Question: ## Background
I've made a tiny Android library for handling bitmaps using JNI (link <URL>
In the long past, I've made some code of Bilinear Interpolation as a possible algorithm for scaling of images. The algorithm is a bit complex and uses pixels around to form the target pixel.
## The problem
Even though there are no errors (no compilation errors and no runtime errors), the output image look like this (scaled the width by x2) :

## The code
Basically the original Java code used SWT and supported only RGB, but it's the same for the Alpha channel. It worked before just perfectly (though now that I look at it, it seems to create a lot of objects on the way) .
Here's the Java code:
'''
/** class for resizing imageData using the Bilinear Interpolation method */
public class BilinearInterpolation
{
/** the method for resizing the imageData using the Bilinear Interpolation algorithm */
public static void resize(final ImageData inputImageData,final ImageData newImageData,final int oldWidth,final int oldHeight,final int newWidth,final int newHeight)
{
// position of the top left pixel of the 4 pixels to use interpolation on
int xTopLeft,yTopLeft;
int x,y,lastTopLefty;
final float xRatio=(float)newWidth/(float)oldWidth,yratio=(float)newHeight/(float)oldHeight;
// Y color ratio to use on left and right pixels for interpolation
float ycRatio2=0,ycRatio1=0;
// pixel target in the src
float xt,yt;
// X color ratio to use on left and right pixels for interpolation
float xcRatio2=0,xcratio1=0;
// copy data from source image to RGB values:
RGB rgbTopLeft,rgbTopRight,rgbBottomLeft=null,rgbBottomRight=null,rgbTopMiddle=null,rgbBottomMiddle=null;
RGB[][] startingImageData;
startingImageData=new RGB[oldWidth][oldHeight];
for(x=0;x<oldWidth;++x)
for(y=0;y<oldHeight;++y)
{
rgbTopLeft=inputImageData.palette.getRGB(inputImageData.getPixel(x,y));
startingImageData[x][y]=new RGB(rgbTopLeft.red,rgbTopLeft.green,rgbTopLeft.blue);
}
// do the resizing:
for(x=0;x<newWidth;x++)
{
xTopLeft=(int)(xt=x/xRatio);
// when meeting the most right edge, move left a little
if(xTopLeft>=oldWidth-1)
xTopLeft--;
if(xt<=xTopLeft+1)
{
// we are between the left and right pixel
xcratio1=xt-xTopLeft;
// color ratio in favor of the right pixel color
xcRatio2=1-xcratio1;
}
for(y=0,lastTopLefty=Integer.MIN_VALUE;y<newHeight;y++)
{
yTopLeft=(int)(yt=y/yratio);
// when meeting the most bottom edge, move up a little
if(yTopLeft>=oldHeight-1)
yTopLeft--;
// we went down only one rectangle
if(lastTopLefty==yTopLeft-1)
{
rgbTopLeft=rgbBottomLeft;
rgbTopRight=rgbBottomRight;
rgbTopMiddle=rgbBottomMiddle;
rgbBottomLeft=startingImageData[xTopLeft][yTopLeft+1];
rgbBottomRight=startingImageData[xTopLeft+1][yTopLeft+1];
rgbBottomMiddle=new RGB((int)(rgbBottomLeft.red*xcRatio2+rgbBottomRight.red*xcratio1),(int)(rgbBottomLeft.green*xcRatio2+rgbBottomRight.green*xcratio1),(int)(rgbBottomLeft.blue*xcRatio2+rgbBottomRight.blue*xcratio1));
}
else if(lastTopLefty!=yTopLeft)
{
// we went to a totally different rectangle (happens in every loop start,and might happen more when making the picture smaller)
rgbTopLeft=startingImageData[xTopLeft][yTopLeft];
rgbTopRight=startingImageData[xTopLeft+1][yTopLeft];
rgbTopMiddle=new RGB((int)(rgbTopLeft.red*xcRatio2+rgbTopRight.red*xcratio1),(int)(rgbTopLeft.green*xcRatio2+rgbTopRight.green*xcratio1),(int)(rgbTopLeft.blue*xcRatio2+rgbTopRight.blue*xcratio1));
rgbBottomLeft=startingImageData[xTopLeft][yTopLeft+1];
rgbBottomRight=startingImageData[xTopLeft+1][yTopLeft+1];
rgbBottomMiddle=new RGB((int)(rgbBottomLeft.red*xcRatio2+rgbBottomRight.red*xcratio1),(int)(rgbBottomLeft.green*xcRatio2+rgbBottomRight.green*xcratio1),(int)(rgbBottomLeft.blue*xcRatio2+rgbBottomRight.blue*xcratio1));
}
lastTopLefty=yTopLeft;
if(yt<=yTopLeft+1)
{
// color ratio in favor of the bottom pixel color
ycRatio1=yt-yTopLeft;
ycRatio2=1-ycRatio1;
}
// prepared all pixels to look at, so finally set the new pixel data
newImageData.setPixel(x,y,inputImageData.palette.getPixel(new RGB((int)(rgbTopMiddle.red*ycRatio2+rgbBottomMiddle.red*ycRatio1),(int)(rgbTopMiddle.green*ycRatio2+rgbBottomMiddle.green*ycRatio1),(int)(rgbTopMiddle.blue*ycRatio2+rgbBottomMiddle.blue*ycRatio1))));
}
}
}
}
'''
And here's the C/C++ code I've tried to make from it:
'''
typedef struct
{
uint8_t alpha, red, green, blue;
} ARGB;
int32_t convertArgbToInt(ARGB argb)
{
return (argb.alpha) | (argb.red << 16) | (argb.green << 8)
| (argb.blue << 24);
}
void convertIntToArgb(uint32_t pixel, ARGB* argb)
{
argb->red = ((pixel >> 24) & 0xff);
argb->green = ((pixel >> 16) & 0xff);
argb->blue = ((pixel >> 8) & 0xff);
argb->alpha = (pixel & 0xff);
}
...
/**scales the image using a high-quality algorithm called "Bilinear Interpolation" */ //
JNIEXPORT void JNICALL Java_com_jni_bitmap_1operations_JniBitmapHolder_jniScaleBIBitmap(
JNIEnv * env, jobject obj, jobject handle, uint32_t newWidth,
uint32_t newHeight)
{
JniBitmap* jniBitmap = (JniBitmap*) env->GetDirectBufferAddress(handle);
if (jniBitmap->_storedBitmapPixels == NULL)
return;
uint32_t oldWidth = jniBitmap->_bitmapInfo.width;
uint32_t oldHeight = jniBitmap->_bitmapInfo.height;
uint32_t* previousData = jniBitmap->_storedBitmapPixels;
uint32_t* newBitmapPixels = new uint32_t[newWidth * newHeight];
// position of the top left pixel of the 4 pixels to use interpolation on
int xTopLeft, yTopLeft;
int x, y, lastTopLefty;
float xRatio = (float) newWidth / (float) oldWidth, yratio =
(float) newHeight / (float) oldHeight;
// Y color ratio to use on left and right pixels for interpolation
float ycRatio2 = 0, ycRatio1 = 0;
// pixel target in the src
float xt, yt;
// X color ratio to use on left and right pixels for interpolation
float xcRatio2 = 0, xcratio1 = 0;
ARGB rgbTopLeft, rgbTopRight, rgbBottomLeft, rgbBottomRight, rgbTopMiddle,
rgbBottomMiddle, result;
for (x = 0; x < newWidth; ++x)
{
xTopLeft = (int) (xt = x / xRatio);
// when meeting the most right edge, move left a little
if (xTopLeft >= oldWidth - 1)
xTopLeft--;
if (xt <= xTopLeft + 1)
{
// we are between the left and right pixel
xcratio1 = xt - xTopLeft;
// color ratio in favor of the right pixel color
xcRatio2 = 1 - xcratio1;
}
for (y = 0, lastTopLefty = -30000; y < newHeight; ++y)
{
yTopLeft = (int) (yt = y / yratio);
// when meeting the most bottom edge, move up a little
if (yTopLeft >= oldHeight - 1)
--yTopLeft;
if (lastTopLefty == yTopLeft - 1)
{
// we went down only one rectangle
rgbTopLeft = rgbBottomLeft;
rgbTopRight = rgbBottomRight;
rgbTopMiddle = rgbBottomMiddle;
//rgbBottomLeft=startingImageData[xTopLeft][yTopLeft+1];
convertIntToArgb(
previousData[((yTopLeft + 1) * oldWidth) + xTopLeft],
&rgbBottomLeft);
//rgbBottomRight=startingImageData[xTopLeft+1][yTopLeft+1];
convertIntToArgb(
previousData[((yTopLeft + 1) * oldWidth)
+ (xTopLeft + 1)], &rgbBottomRight);
rgbBottomMiddle.alpha = rgbBottomLeft.alpha * xcRatio2
+ rgbBottomRight.alpha * xcratio1;
rgbBottomMiddle.red = rgbBottomLeft.red * xcRatio2
+ rgbBottomRight.red * xcratio1;
rgbBottomMiddle.green = rgbBottomLeft.green * xcRatio2
+ rgbBottomRight.green * xcratio1;
rgbBottomMiddle.blue = rgbBottomLeft.blue * xcRatio2
+ rgbBottomRight.blue * xcratio1;
}
else if (lastTopLefty != yTopLeft)
{
// we went to a totally different rectangle (happens in every loop start,and might happen more when making the picture smaller)
//rgbTopLeft=startingImageData[xTopLeft][yTopLeft];
convertIntToArgb(previousData[(yTopLeft * oldWidth) + xTopLeft],
&rgbTopLeft);
//rgbTopRight=startingImageData[xTopLeft+1][yTopLeft];
convertIntToArgb(
previousData[((yTopLeft + 1) * oldWidth) + xTopLeft],
&rgbTopRight);
rgbTopMiddle.alpha = rgbTopLeft.alpha * xcRatio2
+ rgbTopRight.alpha * xcratio1;
rgbTopMiddle.red = rgbTopLeft.red * xcRatio2
+ rgbTopRight.red * xcratio1;
rgbTopMiddle.green = rgbTopLeft.green * xcRatio2
+ rgbTopRight.green * xcratio1;
rgbTopMiddle.blue = rgbTopLeft.blue * xcRatio2
+ rgbTopRight.blue * xcratio1;
//rgbBottomLeft=startingImageData[xTopLeft][yTopLeft+1];
convertIntToArgb(
previousData[((yTopLeft + 1) * oldWidth) + xTopLeft],
&rgbBottomLeft);
//rgbBottomRight=startingImageData[xTopLeft+1][yTopLeft+1];
convertIntToArgb(
previousData[((yTopLeft + 1) * oldWidth)
+ (xTopLeft + 1)], &rgbBottomRight);
rgbBottomMiddle.alpha = rgbBottomLeft.alpha * xcRatio2
+ rgbBottomRight.alpha * xcratio1;
rgbBottomMiddle.red = rgbBottomLeft.red * xcRatio2
+ rgbBottomRight.red * xcratio1;
rgbBottomMiddle.green = rgbBottomLeft.green * xcRatio2
+ rgbBottomRight.green * xcratio1;
rgbBottomMiddle.blue = rgbBottomLeft.blue * xcRatio2
+ rgbBottomRight.blue * xcratio1;
}
lastTopLefty = yTopLeft;
if (yt <= yTopLeft + 1)
{
// color ratio in favor of the bottom pixel color
ycRatio1 = yt - yTopLeft;
ycRatio2 = 1 - ycRatio1;
}
// prepared all pixels to look at, so finally set the new pixel data
result.alpha = rgbTopMiddle.alpha * ycRatio2
+ rgbBottomMiddle.alpha * ycRatio1;
result.blue = rgbTopMiddle.blue * ycRatio2
+ rgbBottomMiddle.blue * ycRatio1;
result.red = rgbTopMiddle.red * ycRatio2
+ rgbBottomMiddle.red * ycRatio1;
result.green = rgbTopMiddle.green * ycRatio2
+ rgbBottomMiddle.green * ycRatio1;
newBitmapPixels[(y * newWidth) + x] = convertArgbToInt(result);
}
}
//get rid of old data, and replace it with new one
delete[] previousData;
jniBitmap->_storedBitmapPixels = newBitmapPixels;
jniBitmap->_bitmapInfo.width = newWidth;
jniBitmap->_bitmapInfo.height = newHeight;
}
'''
## The question
What am I doing wrong?
Is it also possible to make the code a bit more readable? I'm a bit rusty on C/C++ and I was more of a C developer than a C++ developer.
EDIT: now it works fine. I've edited and fixed the code.
Only thing that you guys can help is giving tips about how to make it better.
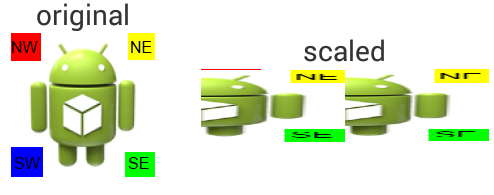
Answer: OK, it all started with a bad conversion of the colors, then it went to the usage of pointers , and then to the basic one of where to put the pixels.
The code I've written now works fine (added all of the needed fixes).
Soon you will all be able to use the new code on the Github project.